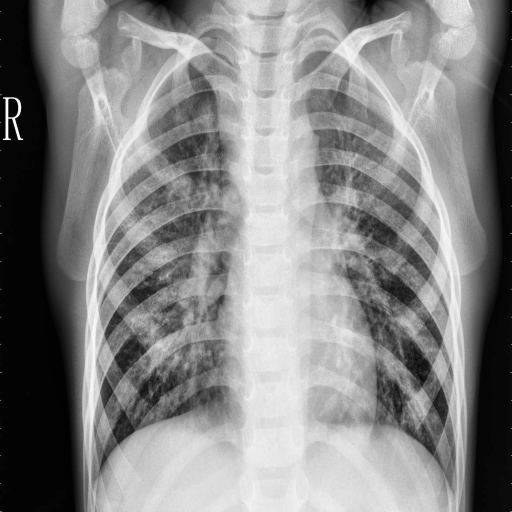
Finding: PNEUMONIA